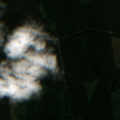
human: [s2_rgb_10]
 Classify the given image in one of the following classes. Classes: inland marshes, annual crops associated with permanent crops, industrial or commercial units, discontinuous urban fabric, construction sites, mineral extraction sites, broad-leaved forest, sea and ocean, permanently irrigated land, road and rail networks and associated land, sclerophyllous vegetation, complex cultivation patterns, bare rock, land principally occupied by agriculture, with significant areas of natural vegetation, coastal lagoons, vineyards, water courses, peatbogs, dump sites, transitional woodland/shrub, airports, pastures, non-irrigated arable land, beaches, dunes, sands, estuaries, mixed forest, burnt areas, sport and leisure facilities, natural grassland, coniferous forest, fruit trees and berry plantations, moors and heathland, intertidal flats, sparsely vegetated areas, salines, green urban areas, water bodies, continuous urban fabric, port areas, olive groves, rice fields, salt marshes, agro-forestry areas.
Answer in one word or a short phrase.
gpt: broad-leaved forest, coniferous forest, mixed forest